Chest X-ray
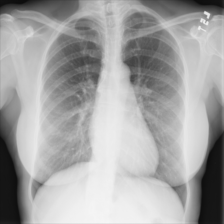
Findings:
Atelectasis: negative
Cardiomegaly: negative
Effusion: negative
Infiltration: negative
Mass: negative
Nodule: negative
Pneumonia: negative
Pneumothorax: negative
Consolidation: negative
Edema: negative
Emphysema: negative
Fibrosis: negative
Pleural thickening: negative
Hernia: negative